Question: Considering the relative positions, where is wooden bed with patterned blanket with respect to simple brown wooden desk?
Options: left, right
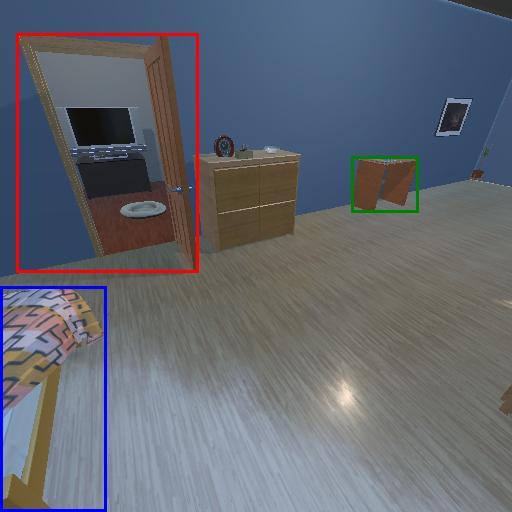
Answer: left